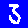
Digit: 3